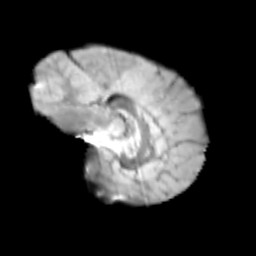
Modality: T2w
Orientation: sagittal
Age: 9
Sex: male
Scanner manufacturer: siemens
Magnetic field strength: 3 T
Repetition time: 3.8 s
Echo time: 0.07 s